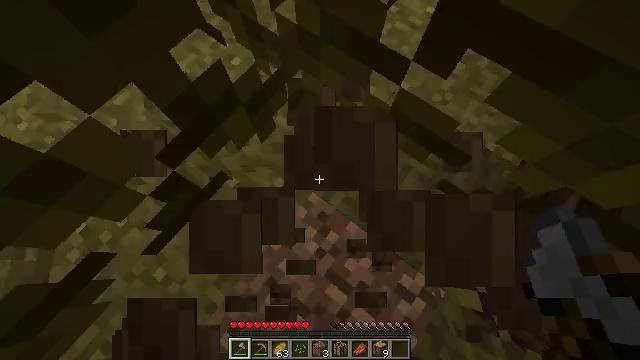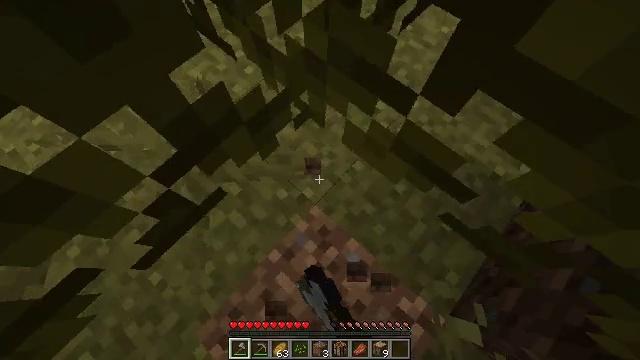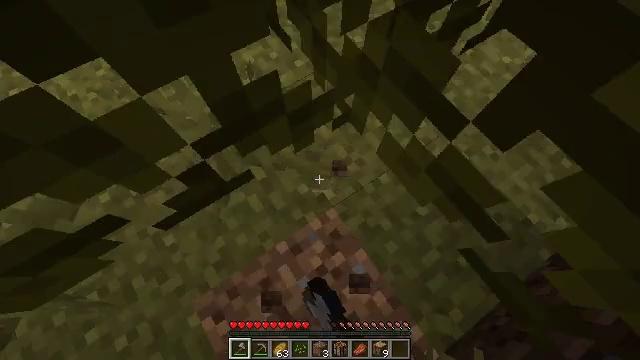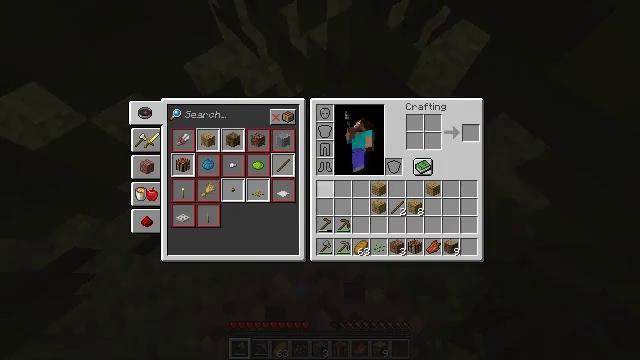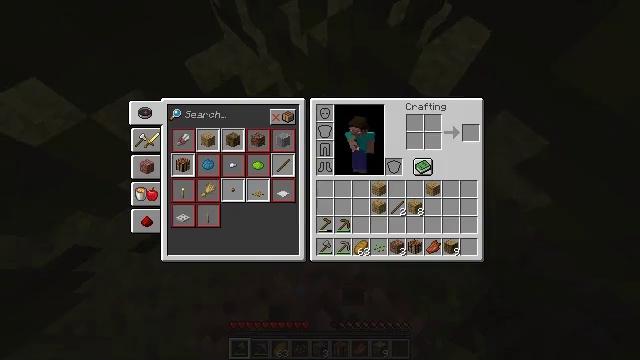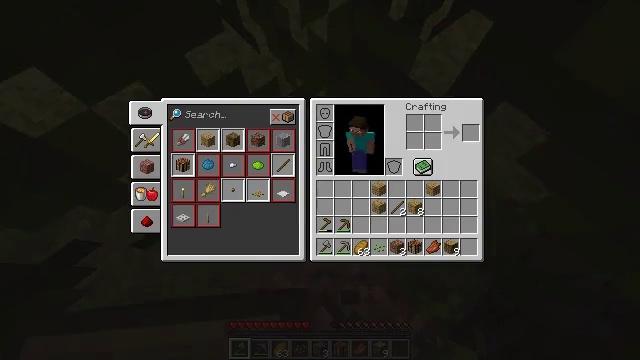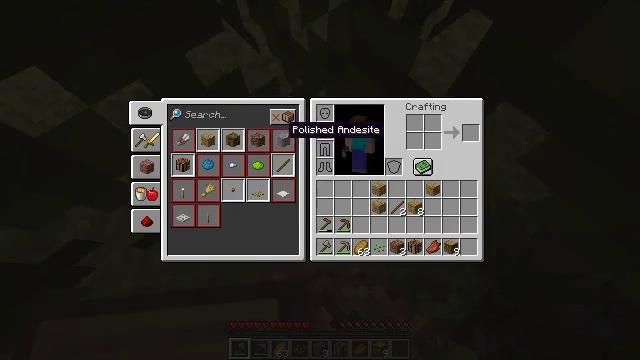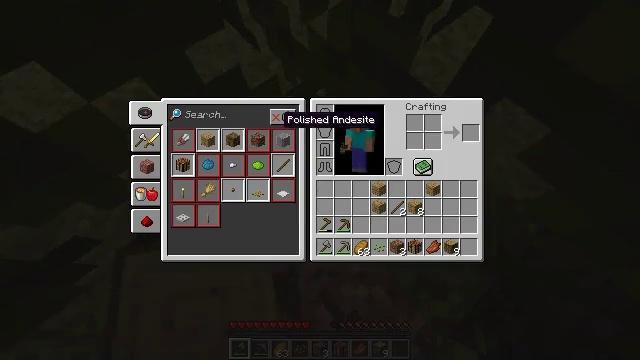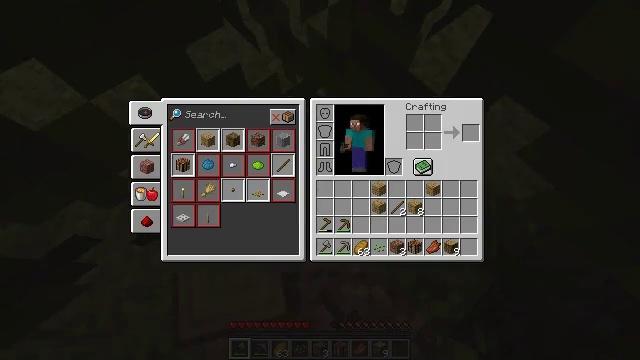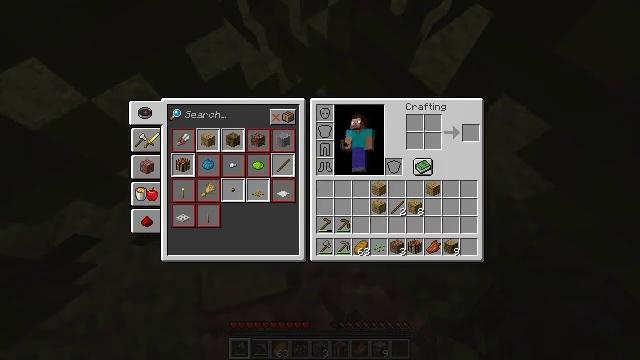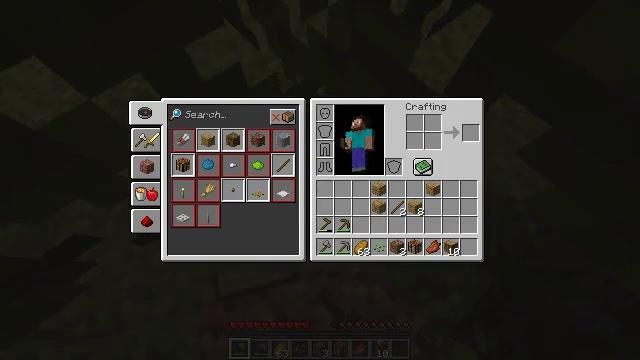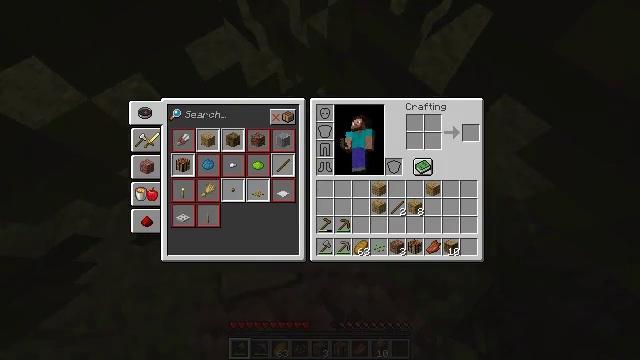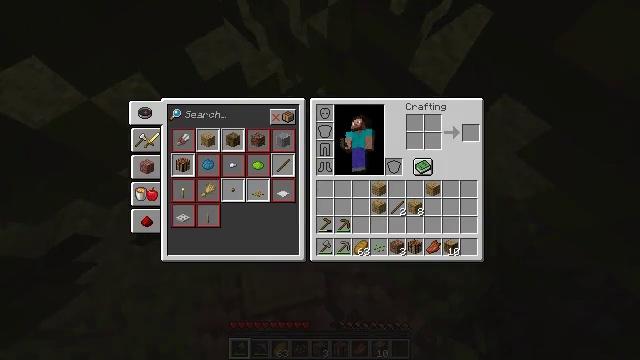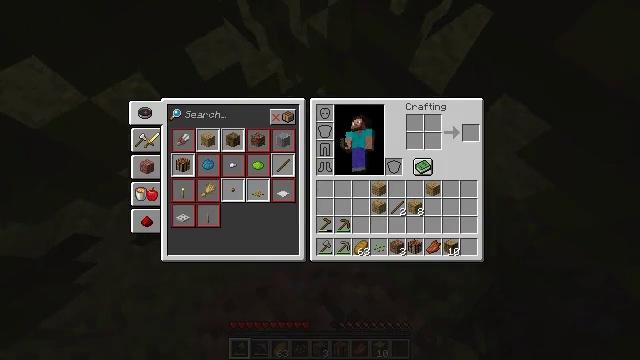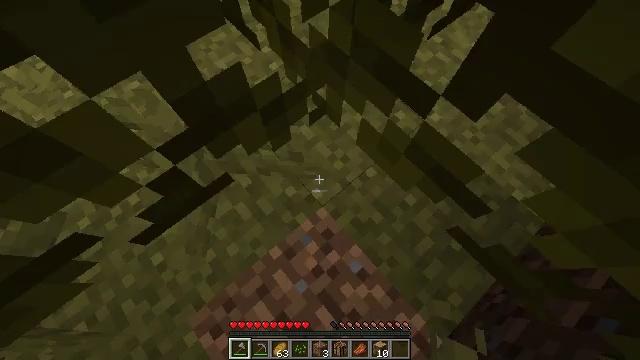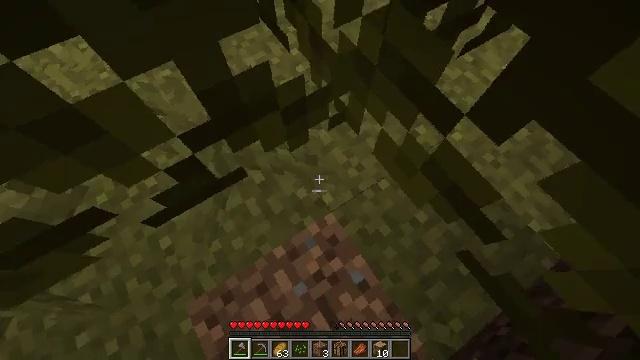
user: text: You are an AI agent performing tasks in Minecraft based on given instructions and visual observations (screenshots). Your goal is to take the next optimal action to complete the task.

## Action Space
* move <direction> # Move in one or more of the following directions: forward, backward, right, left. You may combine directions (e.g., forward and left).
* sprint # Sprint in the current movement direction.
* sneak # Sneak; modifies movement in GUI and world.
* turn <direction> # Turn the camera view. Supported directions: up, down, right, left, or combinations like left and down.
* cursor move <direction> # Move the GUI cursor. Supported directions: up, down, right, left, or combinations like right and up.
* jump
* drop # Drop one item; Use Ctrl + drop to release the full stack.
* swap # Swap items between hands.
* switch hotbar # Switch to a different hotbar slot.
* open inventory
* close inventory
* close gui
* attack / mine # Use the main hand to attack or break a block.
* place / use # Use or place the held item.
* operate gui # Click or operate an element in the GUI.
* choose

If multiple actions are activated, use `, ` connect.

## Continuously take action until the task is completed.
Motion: motion action
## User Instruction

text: Attack the cyan bed to break it.
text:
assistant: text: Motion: turn left and up, attack / mine
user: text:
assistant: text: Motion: turn left
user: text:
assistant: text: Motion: turn right, open inventory
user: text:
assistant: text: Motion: open inventory
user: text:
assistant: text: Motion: cursor move up, open inventory
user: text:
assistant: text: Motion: cursor move left and up, open inventory
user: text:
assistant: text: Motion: cursor move up
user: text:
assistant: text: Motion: cursor move up
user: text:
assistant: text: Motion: cursor move up
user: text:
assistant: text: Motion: no_op
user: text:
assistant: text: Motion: no_op
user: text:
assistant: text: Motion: no_op
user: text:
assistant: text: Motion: no_op
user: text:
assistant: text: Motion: close inventory
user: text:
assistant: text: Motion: turn left and up, close inventory
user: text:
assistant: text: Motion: turn left, close inventory
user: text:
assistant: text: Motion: turn left
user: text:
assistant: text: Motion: turn left and up
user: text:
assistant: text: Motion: move forward, turn left and up
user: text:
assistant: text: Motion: move forward, sprint, turn left and up
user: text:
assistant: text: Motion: move forward, sprint, turn left and up
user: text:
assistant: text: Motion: move forward, sprint, turn up
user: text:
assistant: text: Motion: move forward, sprint, turn left and up
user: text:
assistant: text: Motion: move forward, sprint, turn left and up
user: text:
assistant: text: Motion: move forward, sprint, turn left and up
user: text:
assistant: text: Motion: move forward, sprint, turn up
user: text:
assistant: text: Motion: move forward, sprint, turn up
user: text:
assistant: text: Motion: move forward, sprint, turn up
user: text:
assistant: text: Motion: move forward, sprint
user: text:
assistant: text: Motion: move forward, sprint